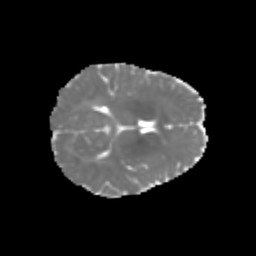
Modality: MD
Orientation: axial
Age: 6
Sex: male
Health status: healthy